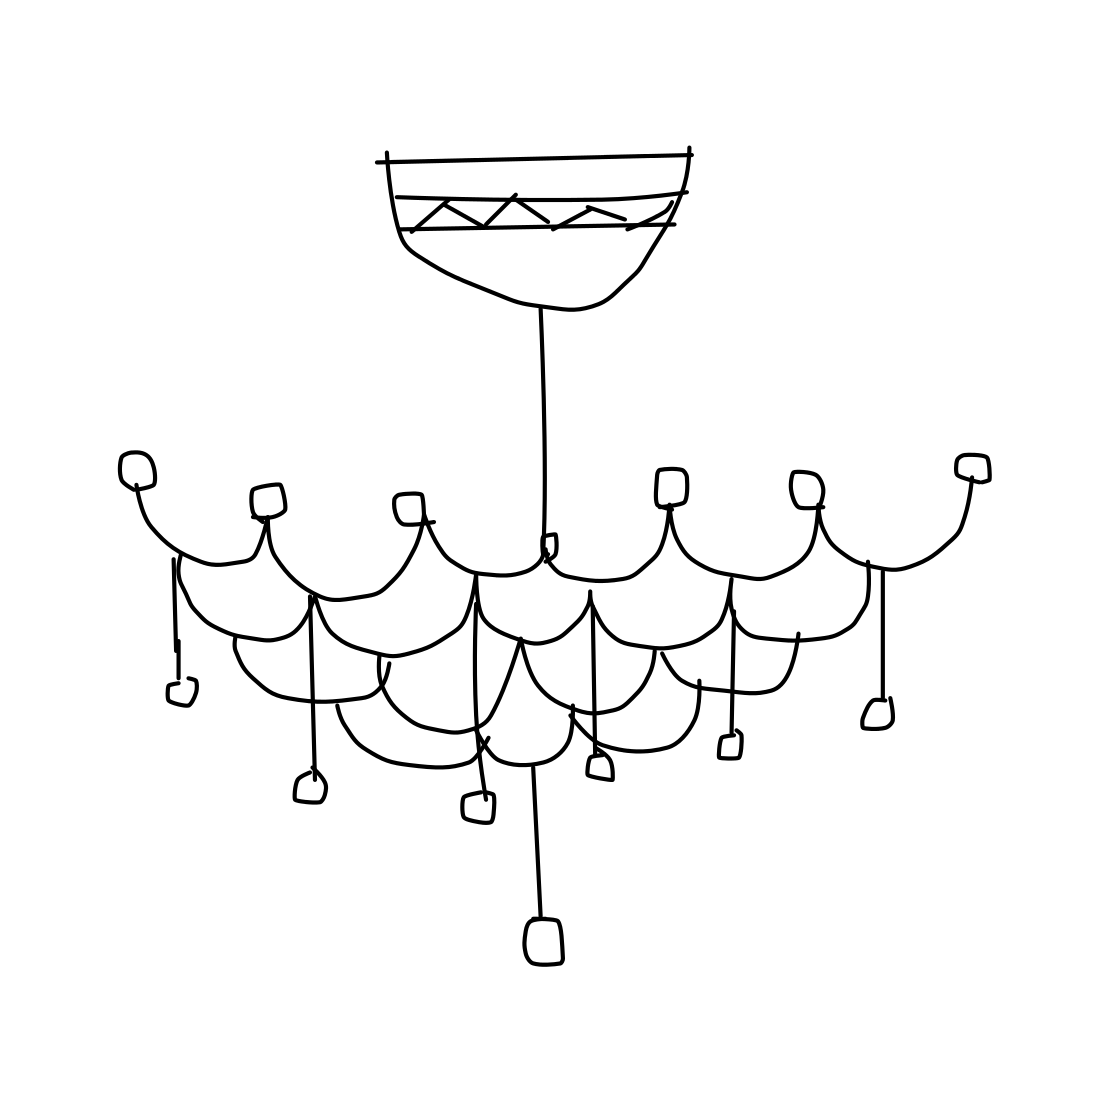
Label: chandelier